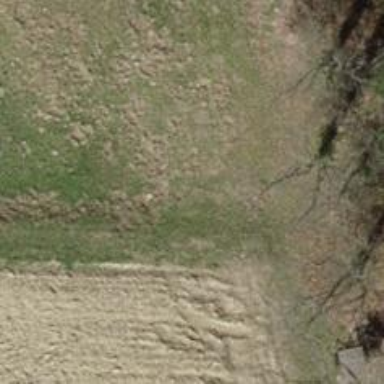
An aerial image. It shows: Grass track with Grade 4 tracktype.